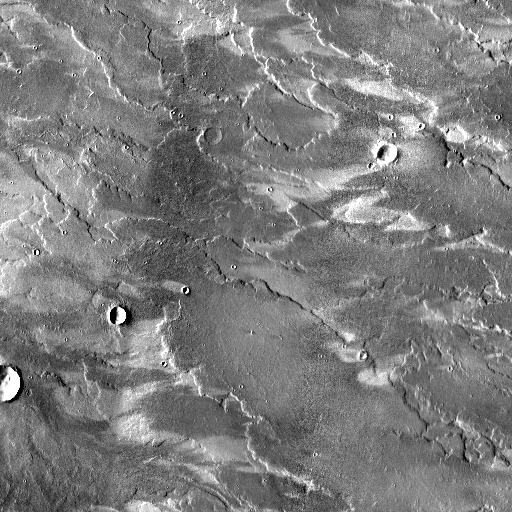
Crater classes present: Background, Other, Buried, Secondary